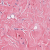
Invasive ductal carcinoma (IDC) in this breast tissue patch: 0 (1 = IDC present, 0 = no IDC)